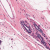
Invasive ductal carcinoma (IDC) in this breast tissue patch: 0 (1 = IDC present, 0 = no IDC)